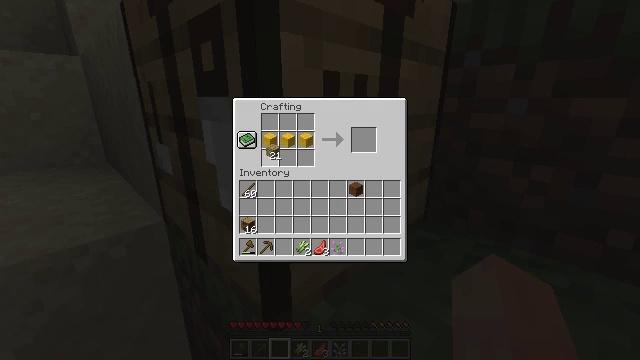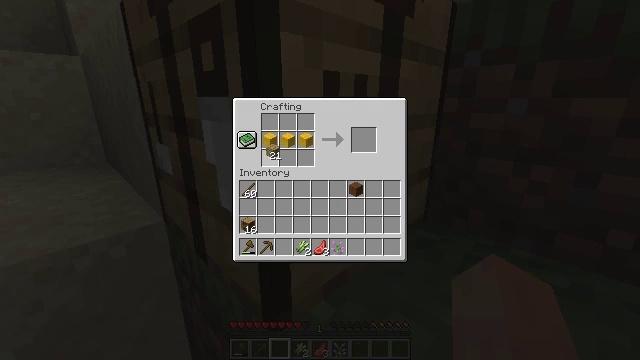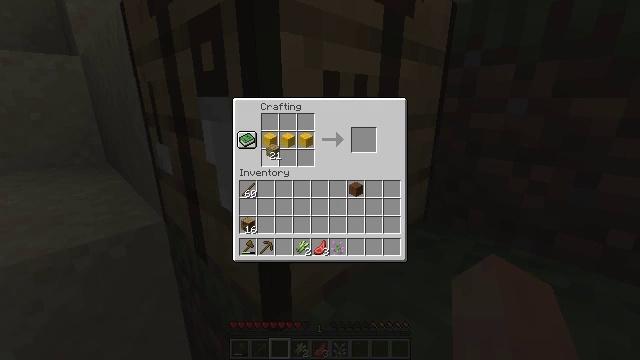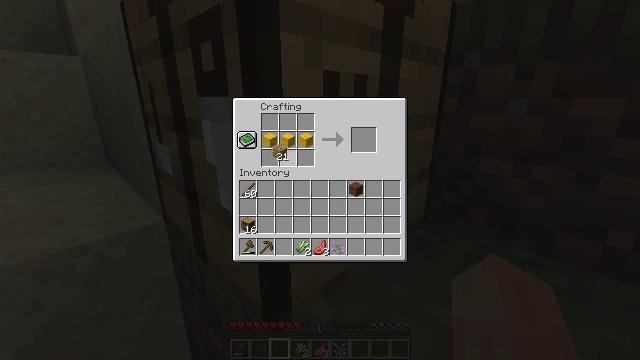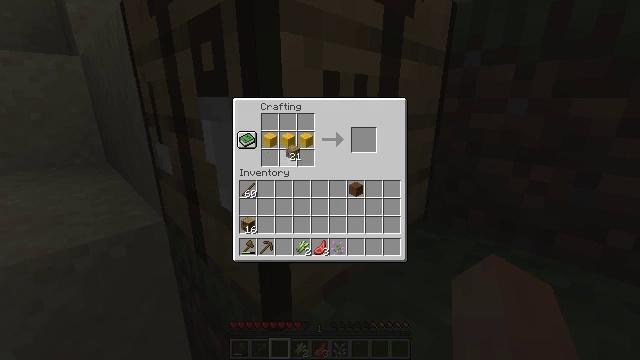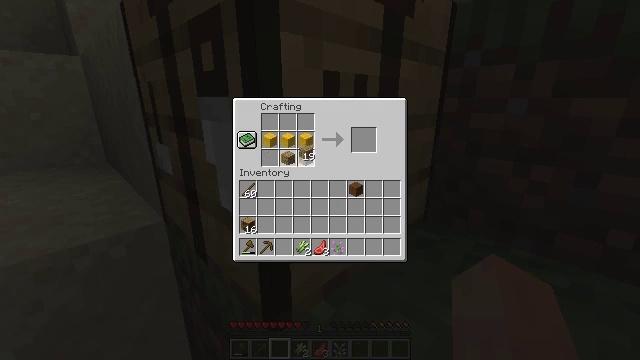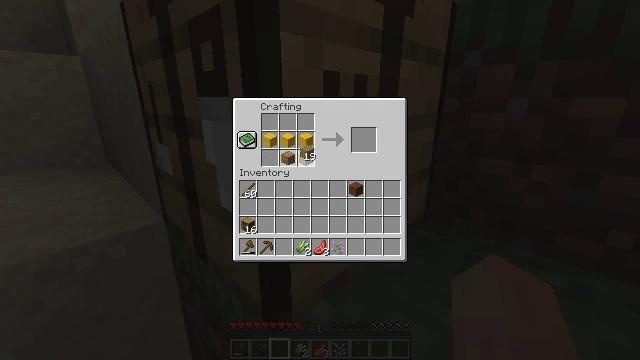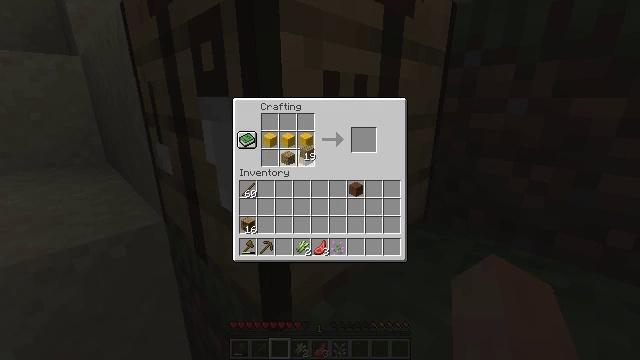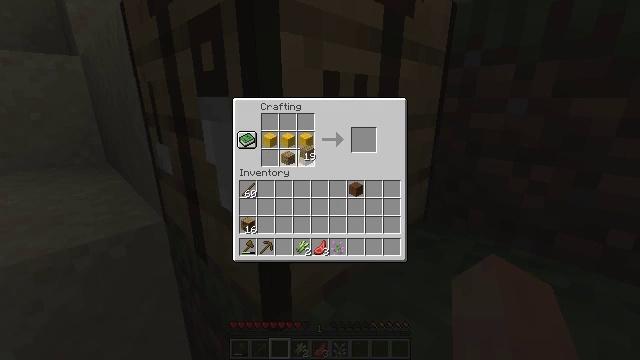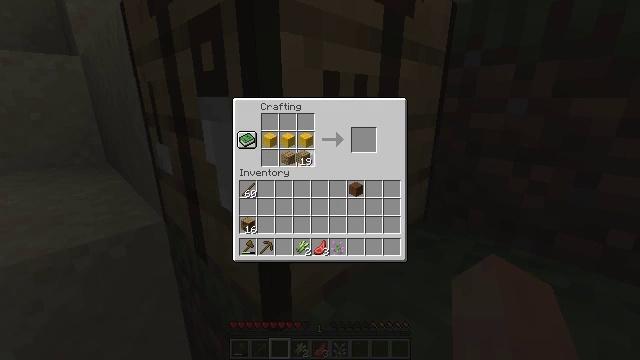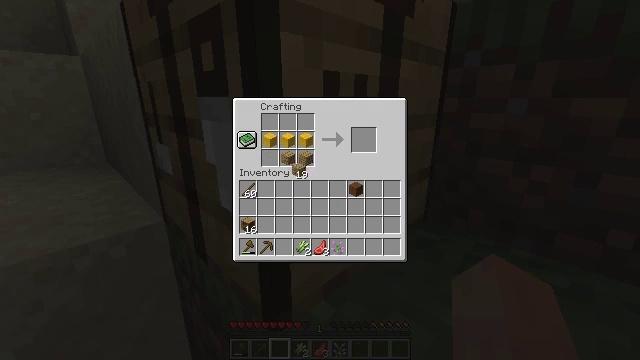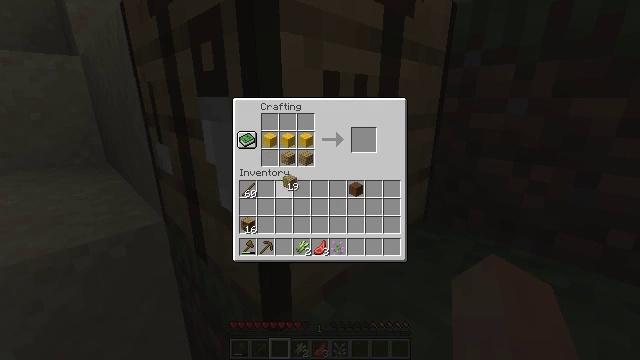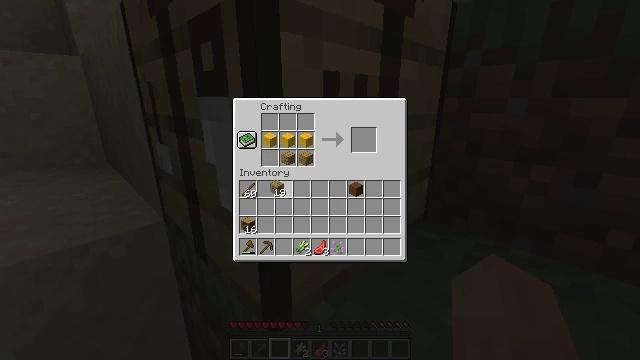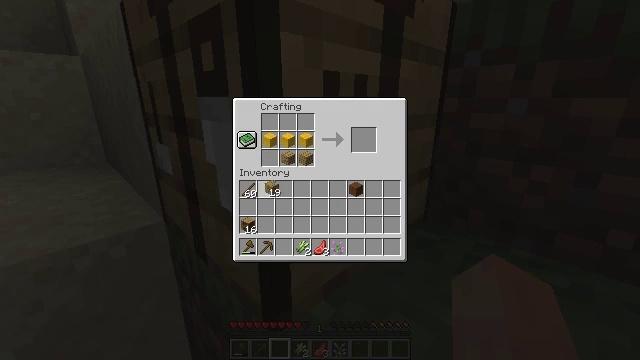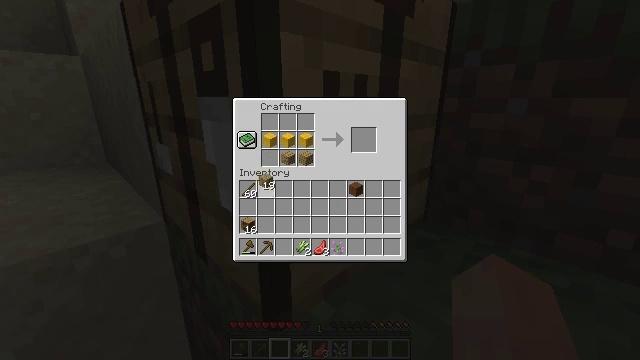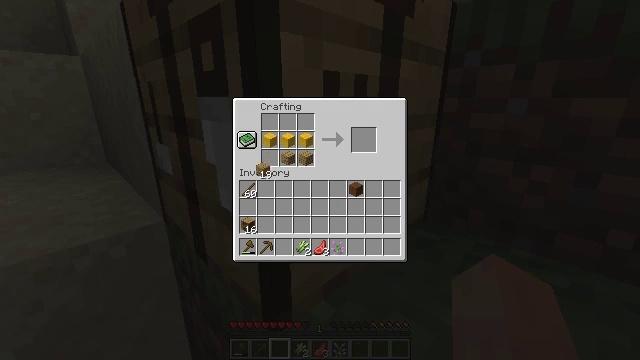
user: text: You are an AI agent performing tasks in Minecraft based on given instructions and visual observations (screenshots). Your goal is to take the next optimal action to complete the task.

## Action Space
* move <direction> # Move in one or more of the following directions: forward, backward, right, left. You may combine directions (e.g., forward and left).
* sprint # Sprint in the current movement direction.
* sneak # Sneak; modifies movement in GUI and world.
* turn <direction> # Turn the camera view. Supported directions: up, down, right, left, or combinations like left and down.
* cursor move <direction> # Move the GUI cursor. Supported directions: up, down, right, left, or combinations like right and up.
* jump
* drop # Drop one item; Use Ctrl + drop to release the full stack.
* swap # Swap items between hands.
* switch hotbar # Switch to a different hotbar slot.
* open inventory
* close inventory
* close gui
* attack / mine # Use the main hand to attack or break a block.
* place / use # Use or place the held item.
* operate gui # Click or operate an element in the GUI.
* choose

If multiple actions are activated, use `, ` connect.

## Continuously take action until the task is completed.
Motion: motion action
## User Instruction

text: Open the crafting table and make a yellow bed.
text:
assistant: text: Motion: choose
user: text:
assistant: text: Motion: choose
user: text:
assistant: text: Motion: choose
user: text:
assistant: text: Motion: cursor move right, choose
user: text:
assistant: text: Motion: cursor move right, choose
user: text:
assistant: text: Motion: choose
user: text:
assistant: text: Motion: choose
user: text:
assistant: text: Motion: choose
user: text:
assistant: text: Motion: no_op
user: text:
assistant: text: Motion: cursor move down
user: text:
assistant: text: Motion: cursor move left and down
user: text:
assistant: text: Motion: cursor move left
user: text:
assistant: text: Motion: no_op
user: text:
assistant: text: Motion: no_op
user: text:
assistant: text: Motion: cursor move up
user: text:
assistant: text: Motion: no_op
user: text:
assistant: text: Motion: no_op
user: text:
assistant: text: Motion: choose
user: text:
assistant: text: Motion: choose
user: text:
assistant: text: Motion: choose
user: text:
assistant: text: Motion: no_op
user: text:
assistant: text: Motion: no_op
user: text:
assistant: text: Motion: no_op
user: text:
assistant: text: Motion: no_op
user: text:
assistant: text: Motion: no_op
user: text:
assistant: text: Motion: cursor move down
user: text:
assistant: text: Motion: cursor move down
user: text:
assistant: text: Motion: cursor move down
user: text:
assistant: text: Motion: no_op
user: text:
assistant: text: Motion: no_op